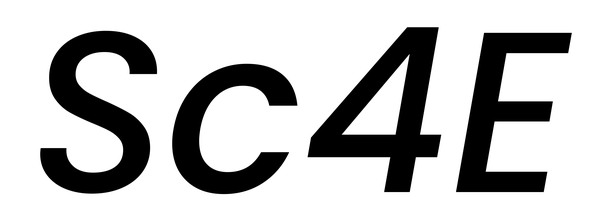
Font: Poppins-MediumItalic